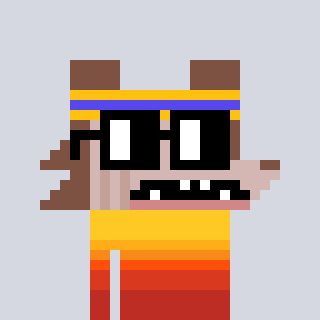
a pixel art character with square black glasses, a werewolf-shaped head and a darkpink-colored body on a cool background